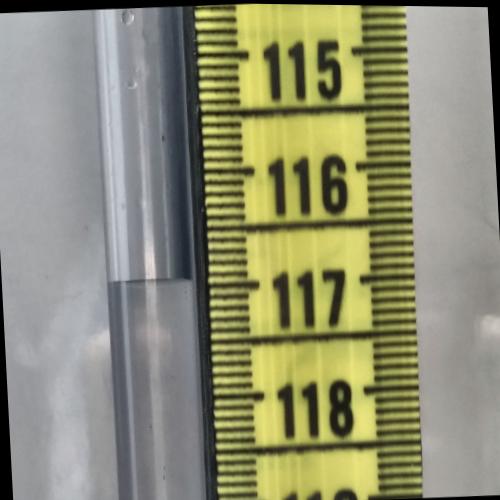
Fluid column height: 116.9 cm